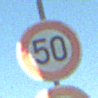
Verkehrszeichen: Geschwindigkeit50
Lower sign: Ueberholverbot
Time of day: SunriseSunset
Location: Outdoor (Nature)
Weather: Clear
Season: NotSpecified
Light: Natural